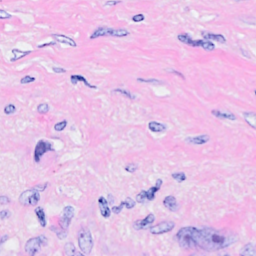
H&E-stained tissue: Breast